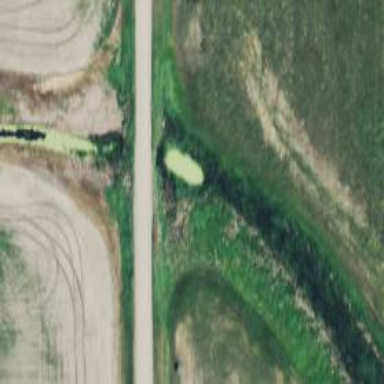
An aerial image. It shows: Culvert tunnel.